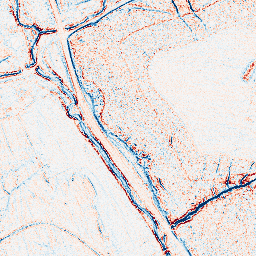
Category: edge_preserving
Decomposition family: anisotropic_diffusion
Decomposition parameters: iterations: 5
kappa: 10
gamma: 0.1
Upsampling method: bspline
Upsampling parameters: scale: 8
Upsampling scale: 8